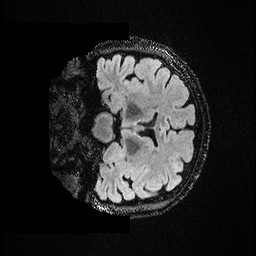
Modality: FLAIR
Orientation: coronal
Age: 30
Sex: female
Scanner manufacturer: ge
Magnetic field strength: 3 T
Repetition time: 4.802 s
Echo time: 0.1163 s